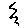
Label: zigzag